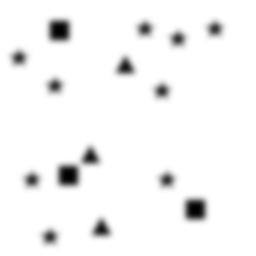
Squares: 3
Triangles: 3
Stars: 9
Total shapes: 15